Question: I am trying to run my application on the Windows Phone 8 emulator on my laptop running Windows 8.1. When I start the emulator, I get this message: 'The Windows Phone Emulator requires Hyper-V. Your PC is missing the following pre-requisites required to run Hyper-V: Windows 8 Professional (64-bit)'
I am already paying Microsoft to publish Windows Phone apps, I already paid them for my phone, and for Surface which does have Windows 8 Pro. Is there any way to run the emulator on my development computer without paying them to upgrade to Windows 8 Pro? (or getting it by shadier methods)
I checked to see if Hyper-V was listed in Windows Features, and it was not.

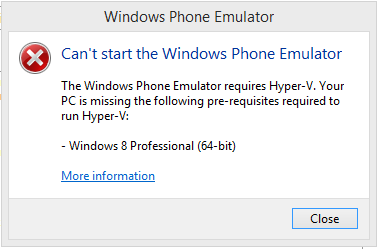
Answer: You need Hyper-V to run Windows Phone 8 emulator images since they are exactly that - images. They are not emulators like Windows Phone 7 emulators and they are only available on SLAT supporting processors and in Windows 8 64-bit.
If you have Surface Pro, you can develop on it. I managed to do that. If you have the normal Surface (not the pro version), you cannot run your development environment on it.